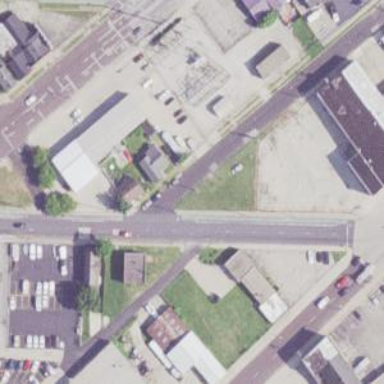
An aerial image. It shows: Alley with asphalt surface designated as service road.